Platform: macOS
Application: Chrome
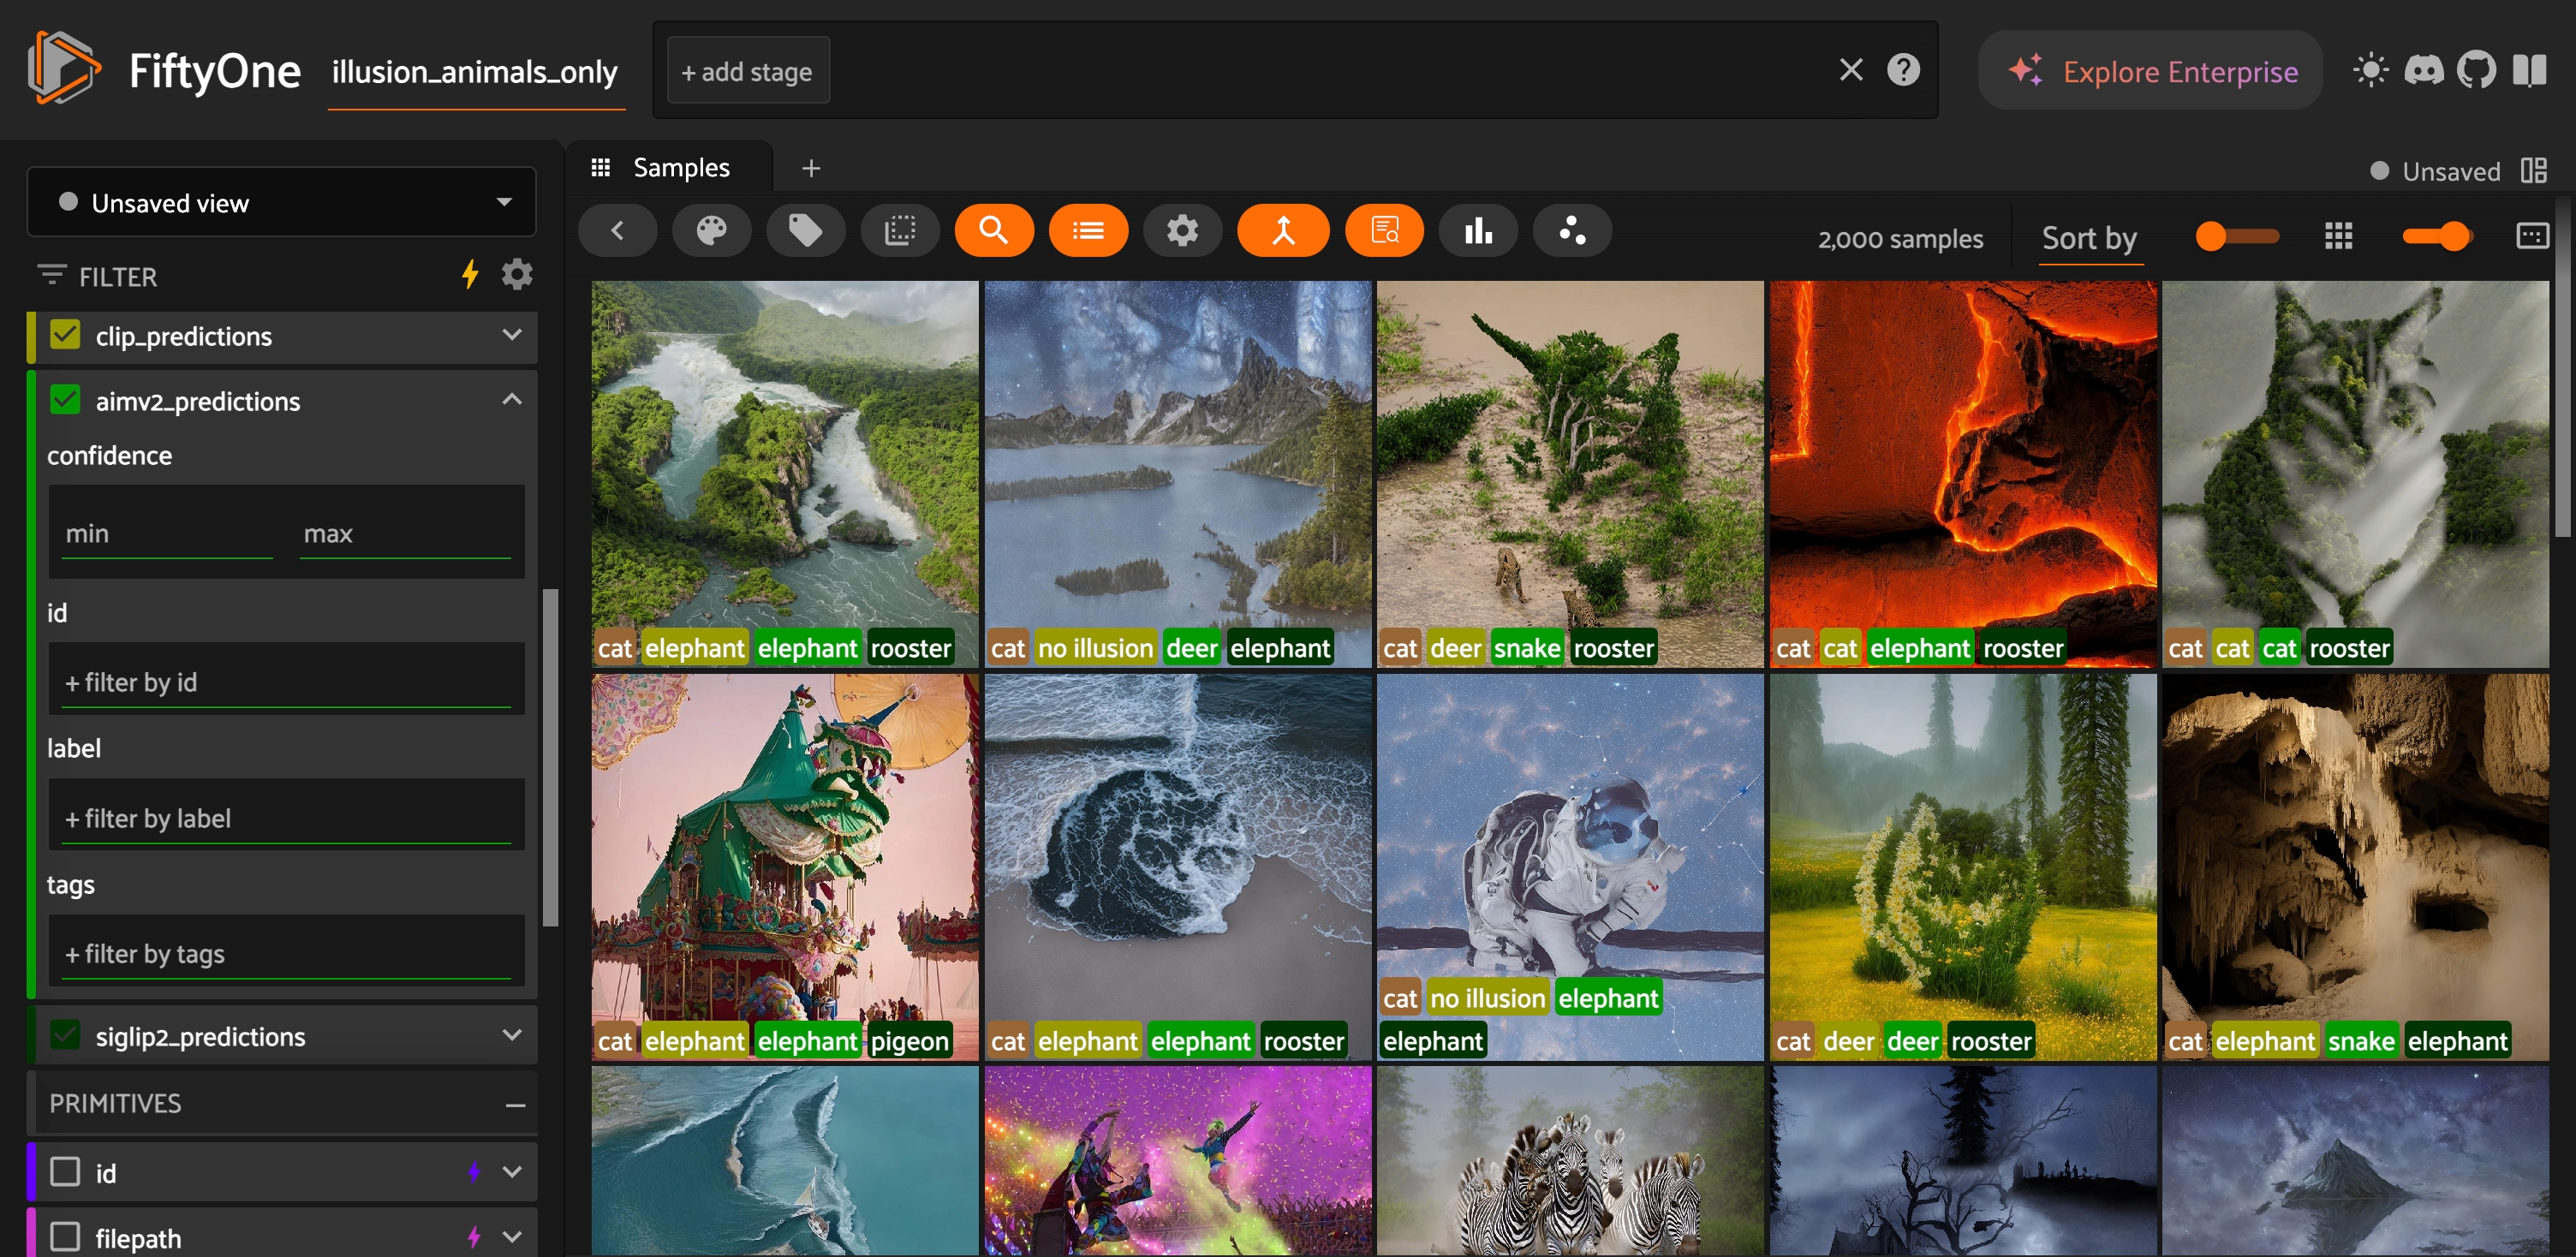
task_description: Open the aimv2_predictions label filter menu
action_type: click
element_info: Menu Item
steps_since_start: 1